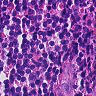
Metastatic tissue present: no